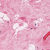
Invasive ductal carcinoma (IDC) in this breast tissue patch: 0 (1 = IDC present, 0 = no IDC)